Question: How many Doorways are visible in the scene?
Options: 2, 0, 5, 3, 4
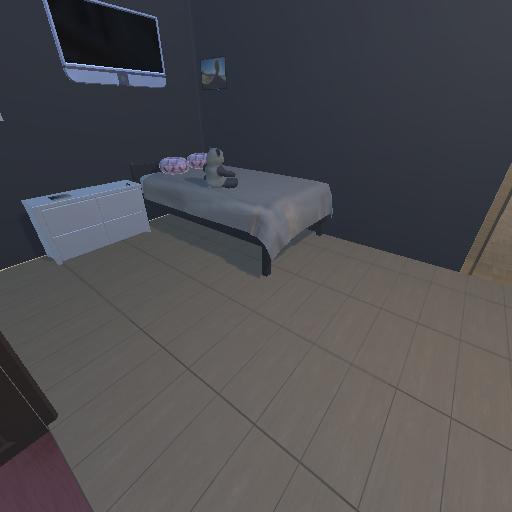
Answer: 2